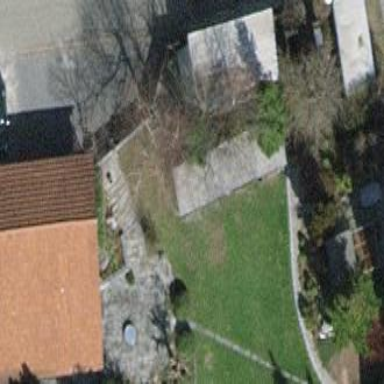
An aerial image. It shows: View of roof of building.